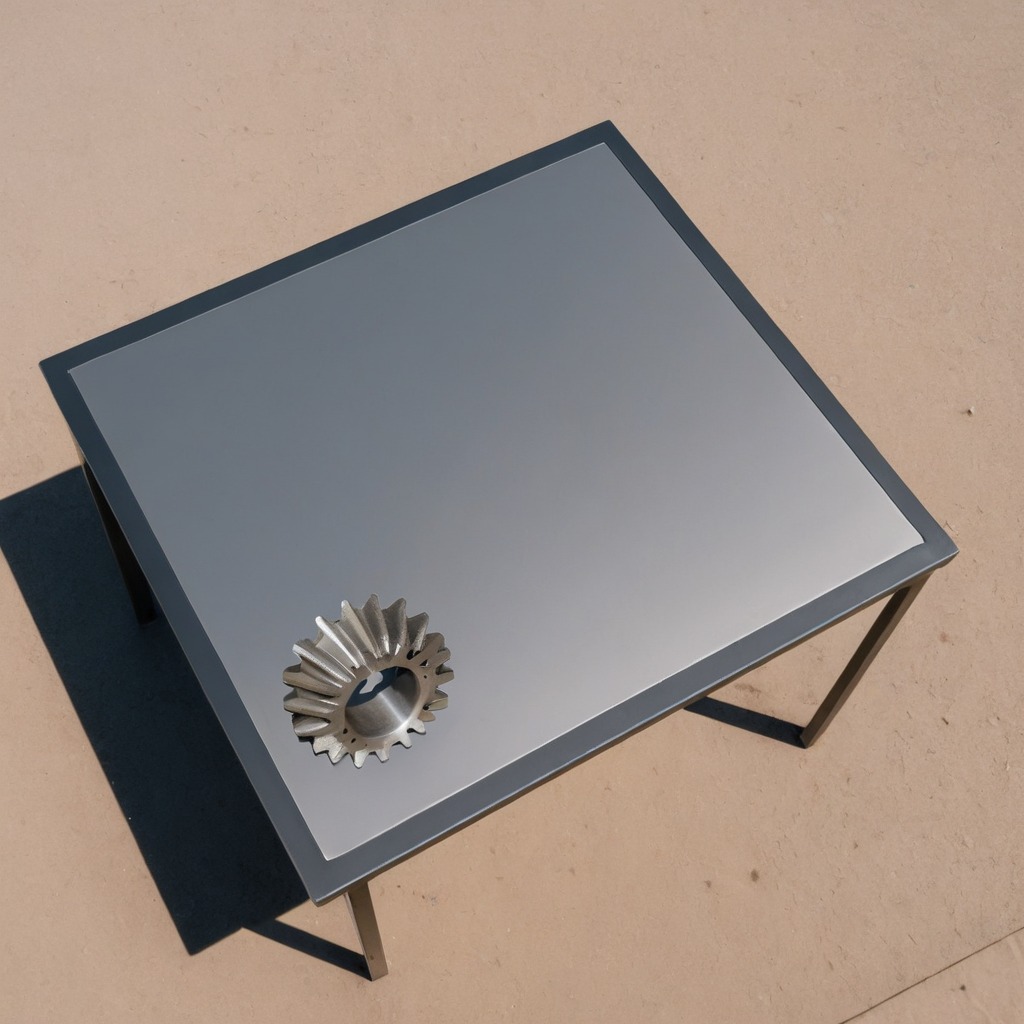
A steel gear with teeth is lying on the table.